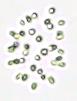
Label: Phaeocystis